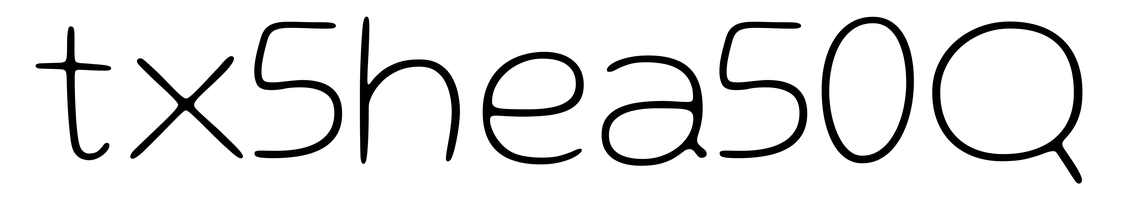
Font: Gluten_Thin